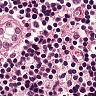
Metastatic tissue present: no